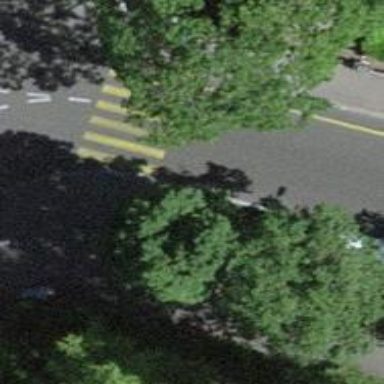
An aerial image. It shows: Uncontrolled zebra crossing with pedestrian island.